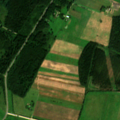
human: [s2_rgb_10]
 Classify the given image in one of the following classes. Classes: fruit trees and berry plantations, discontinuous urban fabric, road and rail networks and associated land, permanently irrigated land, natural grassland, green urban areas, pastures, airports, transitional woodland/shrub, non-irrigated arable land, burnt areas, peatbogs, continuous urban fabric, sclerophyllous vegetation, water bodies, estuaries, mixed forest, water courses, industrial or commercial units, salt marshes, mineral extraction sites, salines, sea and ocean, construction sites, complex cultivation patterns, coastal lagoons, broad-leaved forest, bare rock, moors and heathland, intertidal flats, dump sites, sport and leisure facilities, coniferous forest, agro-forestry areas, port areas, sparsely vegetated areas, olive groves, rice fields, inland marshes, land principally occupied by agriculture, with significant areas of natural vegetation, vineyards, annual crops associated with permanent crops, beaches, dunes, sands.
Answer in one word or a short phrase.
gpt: non-irrigated arable land, complex cultivation patterns, mixed forest, transitional woodland/shrub